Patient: sex F, age 71
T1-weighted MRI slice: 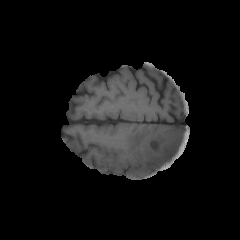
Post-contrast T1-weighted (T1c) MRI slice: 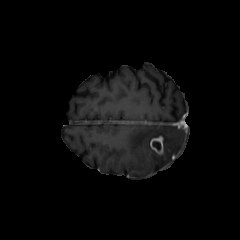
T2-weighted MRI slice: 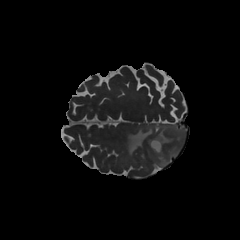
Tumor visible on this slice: yes
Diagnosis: Glioblastoma, IDH-wildtype
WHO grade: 4